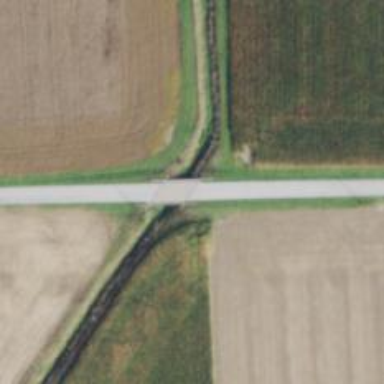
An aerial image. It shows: Unclassified road with beam bridge.